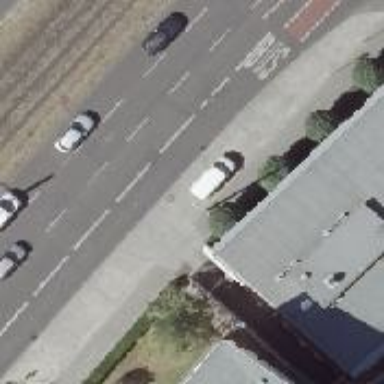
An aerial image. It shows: Street-side parking with sett surface.